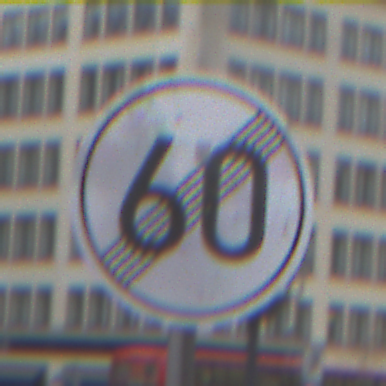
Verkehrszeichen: EndeGeschwindigkeit60
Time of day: Midday
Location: Outdoor (Urban)
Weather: Overcast
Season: NotSpecified
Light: Natural